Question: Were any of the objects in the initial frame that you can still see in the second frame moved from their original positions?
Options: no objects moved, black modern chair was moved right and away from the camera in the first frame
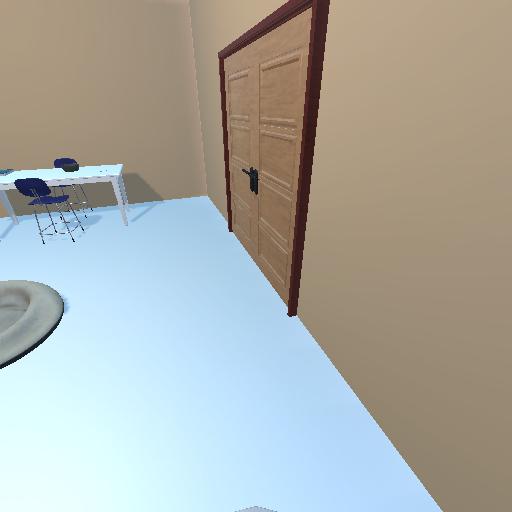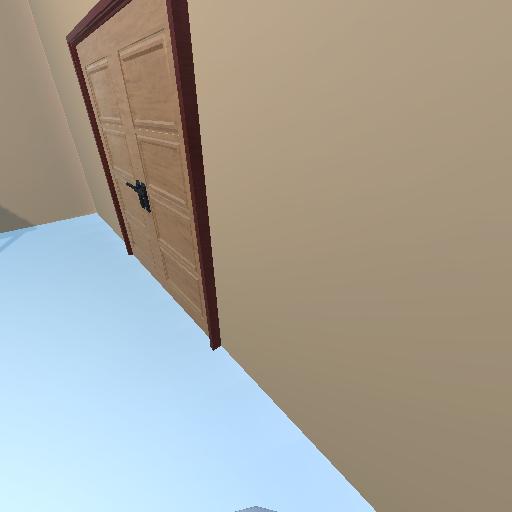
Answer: no objects moved